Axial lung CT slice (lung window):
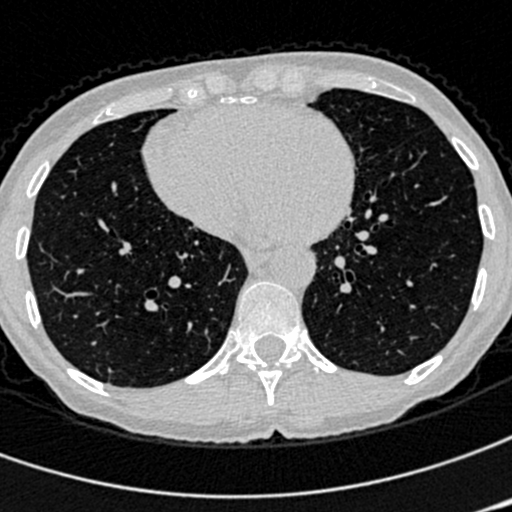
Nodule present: no